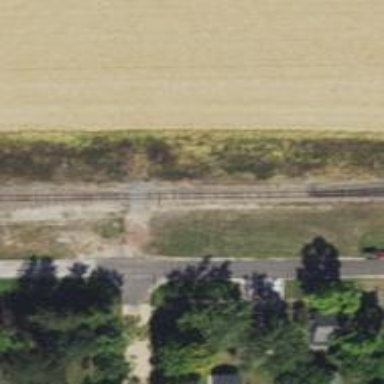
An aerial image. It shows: Railway level crossing.